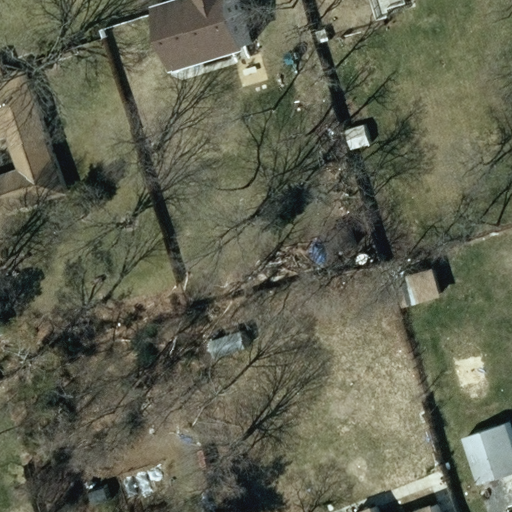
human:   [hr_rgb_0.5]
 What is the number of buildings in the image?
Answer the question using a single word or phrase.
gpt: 6

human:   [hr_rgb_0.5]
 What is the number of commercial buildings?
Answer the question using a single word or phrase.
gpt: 0

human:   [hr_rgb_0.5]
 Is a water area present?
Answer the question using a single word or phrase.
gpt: no

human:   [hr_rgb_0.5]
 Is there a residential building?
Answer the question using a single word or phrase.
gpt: yes

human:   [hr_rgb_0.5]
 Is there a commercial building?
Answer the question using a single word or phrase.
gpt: no

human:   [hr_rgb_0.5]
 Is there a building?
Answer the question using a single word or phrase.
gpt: yes

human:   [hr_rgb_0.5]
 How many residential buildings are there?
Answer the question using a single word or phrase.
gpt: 5

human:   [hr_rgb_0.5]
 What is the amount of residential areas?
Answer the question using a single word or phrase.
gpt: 1

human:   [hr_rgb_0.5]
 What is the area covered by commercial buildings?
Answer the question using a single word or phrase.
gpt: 0m2

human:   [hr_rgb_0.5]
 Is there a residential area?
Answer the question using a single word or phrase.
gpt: yes

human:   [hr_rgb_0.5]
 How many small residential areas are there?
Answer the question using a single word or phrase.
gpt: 0

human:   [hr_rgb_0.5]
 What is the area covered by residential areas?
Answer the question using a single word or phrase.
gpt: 10619m2

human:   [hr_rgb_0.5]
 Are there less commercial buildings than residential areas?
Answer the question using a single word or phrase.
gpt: yes

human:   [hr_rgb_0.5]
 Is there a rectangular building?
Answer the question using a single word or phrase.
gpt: yes

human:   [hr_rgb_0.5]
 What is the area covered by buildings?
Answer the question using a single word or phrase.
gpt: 999m2

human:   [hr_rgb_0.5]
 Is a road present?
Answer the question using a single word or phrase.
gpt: no

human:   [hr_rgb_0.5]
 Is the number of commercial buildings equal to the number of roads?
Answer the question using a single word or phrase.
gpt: yes

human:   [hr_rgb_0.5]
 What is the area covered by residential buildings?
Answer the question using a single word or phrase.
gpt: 914m2

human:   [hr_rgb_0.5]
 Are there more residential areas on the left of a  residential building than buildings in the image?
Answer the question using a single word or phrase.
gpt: no

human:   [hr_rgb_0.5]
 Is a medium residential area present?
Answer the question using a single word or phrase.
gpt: no

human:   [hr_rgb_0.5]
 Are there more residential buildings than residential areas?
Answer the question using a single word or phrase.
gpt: yes

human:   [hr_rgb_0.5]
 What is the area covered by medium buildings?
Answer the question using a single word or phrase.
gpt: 895m2

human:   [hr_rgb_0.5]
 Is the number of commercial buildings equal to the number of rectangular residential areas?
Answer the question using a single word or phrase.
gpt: no

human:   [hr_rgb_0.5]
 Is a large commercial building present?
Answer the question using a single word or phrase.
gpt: no

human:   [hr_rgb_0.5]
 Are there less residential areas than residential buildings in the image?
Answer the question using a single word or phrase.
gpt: yes

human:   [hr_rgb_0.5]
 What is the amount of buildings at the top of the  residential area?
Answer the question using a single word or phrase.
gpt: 0

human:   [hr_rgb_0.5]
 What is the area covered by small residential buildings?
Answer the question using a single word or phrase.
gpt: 19m2

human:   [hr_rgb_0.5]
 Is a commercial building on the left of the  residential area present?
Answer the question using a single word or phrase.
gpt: no

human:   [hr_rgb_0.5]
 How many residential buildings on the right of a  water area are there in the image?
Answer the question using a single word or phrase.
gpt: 0

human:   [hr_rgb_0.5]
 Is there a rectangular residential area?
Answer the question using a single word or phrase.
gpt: yes

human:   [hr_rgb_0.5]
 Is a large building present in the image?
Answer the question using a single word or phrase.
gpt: no

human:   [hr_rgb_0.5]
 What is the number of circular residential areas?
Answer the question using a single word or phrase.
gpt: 0

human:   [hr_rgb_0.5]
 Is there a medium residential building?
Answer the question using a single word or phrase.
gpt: yes

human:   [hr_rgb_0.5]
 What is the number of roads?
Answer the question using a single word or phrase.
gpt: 0

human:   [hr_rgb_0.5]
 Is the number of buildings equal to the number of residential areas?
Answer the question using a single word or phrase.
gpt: no

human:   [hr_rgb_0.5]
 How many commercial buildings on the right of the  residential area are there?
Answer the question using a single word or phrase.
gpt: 0

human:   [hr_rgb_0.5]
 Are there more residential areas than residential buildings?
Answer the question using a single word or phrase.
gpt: no

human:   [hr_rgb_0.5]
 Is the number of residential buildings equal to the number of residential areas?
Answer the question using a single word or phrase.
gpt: no

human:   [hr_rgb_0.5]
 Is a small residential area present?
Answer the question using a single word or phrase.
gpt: no

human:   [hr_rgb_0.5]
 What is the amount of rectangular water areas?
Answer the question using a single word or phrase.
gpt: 0

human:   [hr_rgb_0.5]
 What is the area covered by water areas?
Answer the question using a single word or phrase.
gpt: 0m2

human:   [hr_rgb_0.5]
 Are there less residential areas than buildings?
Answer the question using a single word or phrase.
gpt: yes

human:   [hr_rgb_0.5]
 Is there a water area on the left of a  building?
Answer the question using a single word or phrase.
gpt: no

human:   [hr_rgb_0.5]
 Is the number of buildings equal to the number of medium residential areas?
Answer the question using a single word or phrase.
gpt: no

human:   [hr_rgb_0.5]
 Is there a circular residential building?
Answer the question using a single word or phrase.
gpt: no

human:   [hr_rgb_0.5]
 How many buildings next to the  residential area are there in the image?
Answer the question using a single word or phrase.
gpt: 6

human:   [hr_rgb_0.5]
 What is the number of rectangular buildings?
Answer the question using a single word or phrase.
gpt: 3

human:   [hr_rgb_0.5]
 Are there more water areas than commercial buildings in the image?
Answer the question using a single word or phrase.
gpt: no

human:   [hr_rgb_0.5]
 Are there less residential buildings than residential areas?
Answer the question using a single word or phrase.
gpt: no

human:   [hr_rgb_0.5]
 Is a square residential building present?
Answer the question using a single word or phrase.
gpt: no

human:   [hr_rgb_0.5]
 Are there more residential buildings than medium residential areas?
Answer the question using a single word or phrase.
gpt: yes

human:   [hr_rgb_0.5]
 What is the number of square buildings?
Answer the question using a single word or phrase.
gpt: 0

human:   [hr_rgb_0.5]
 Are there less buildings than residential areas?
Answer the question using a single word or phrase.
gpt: no

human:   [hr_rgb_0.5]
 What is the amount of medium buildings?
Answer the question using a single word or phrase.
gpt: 4

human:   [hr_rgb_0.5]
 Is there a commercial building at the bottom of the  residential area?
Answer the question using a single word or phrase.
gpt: no

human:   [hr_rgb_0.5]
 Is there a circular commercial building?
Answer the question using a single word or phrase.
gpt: no

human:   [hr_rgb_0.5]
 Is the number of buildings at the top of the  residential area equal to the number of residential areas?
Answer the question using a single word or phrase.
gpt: no

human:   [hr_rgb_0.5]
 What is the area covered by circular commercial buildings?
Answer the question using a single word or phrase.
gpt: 0m2

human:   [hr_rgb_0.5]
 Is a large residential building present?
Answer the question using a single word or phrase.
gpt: no

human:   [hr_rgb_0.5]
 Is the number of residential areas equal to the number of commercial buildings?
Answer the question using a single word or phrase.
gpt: no

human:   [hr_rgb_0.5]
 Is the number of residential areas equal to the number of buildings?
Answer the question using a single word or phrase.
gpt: no

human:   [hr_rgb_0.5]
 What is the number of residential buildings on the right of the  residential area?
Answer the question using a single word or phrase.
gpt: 5

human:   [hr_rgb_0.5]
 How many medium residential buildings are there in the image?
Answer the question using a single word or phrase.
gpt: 4

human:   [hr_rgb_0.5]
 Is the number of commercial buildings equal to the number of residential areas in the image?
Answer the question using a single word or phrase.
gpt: no